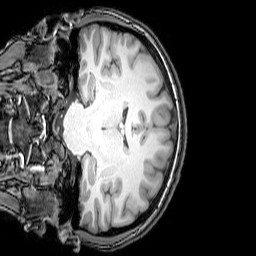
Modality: T1w
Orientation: coronal
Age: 26
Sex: female
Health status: healthy
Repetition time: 0.081 s
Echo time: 0.037 s